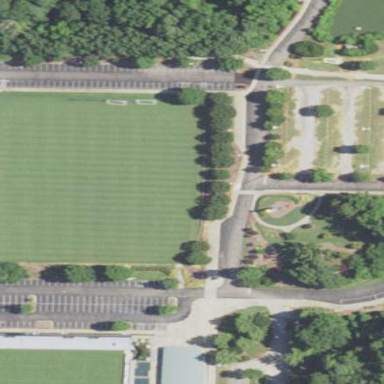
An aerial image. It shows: Soccer pitch designated for leisure and sports activities.